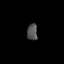
Tissue: prostate
Cell type: Myeloid cells
Senescence score: 0.2933
Nuclear area (px): 168
Mean DAPI intensity: 82.405